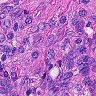
Metastatic tissue present: no